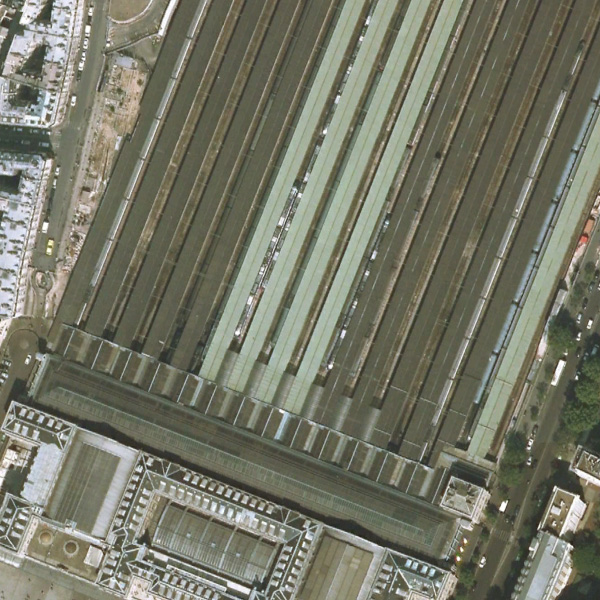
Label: RailwayStation